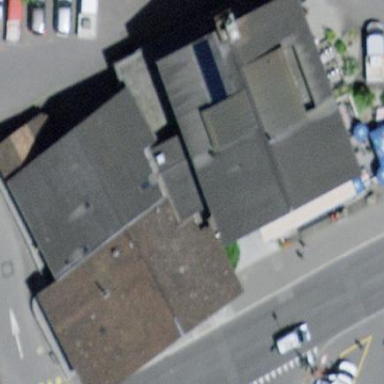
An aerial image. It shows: Hotel building.